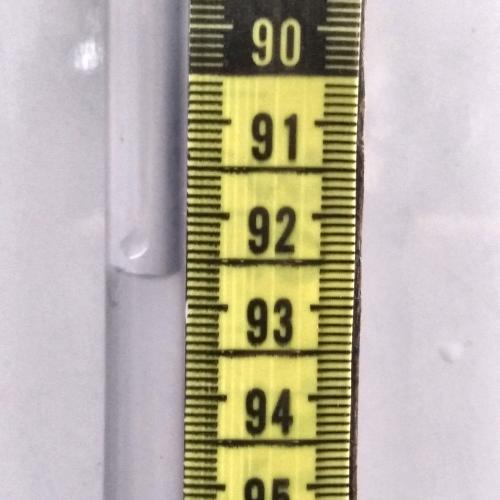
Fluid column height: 92.7 cm